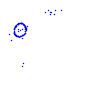
Particle: kaon